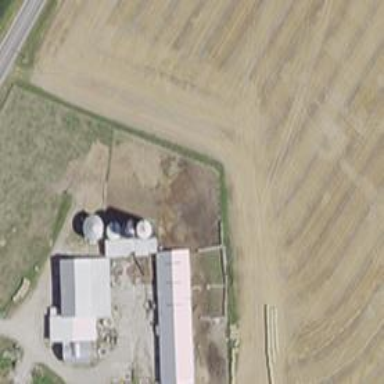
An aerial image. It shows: Silo.